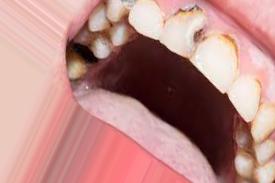
Condition: Caries